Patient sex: F
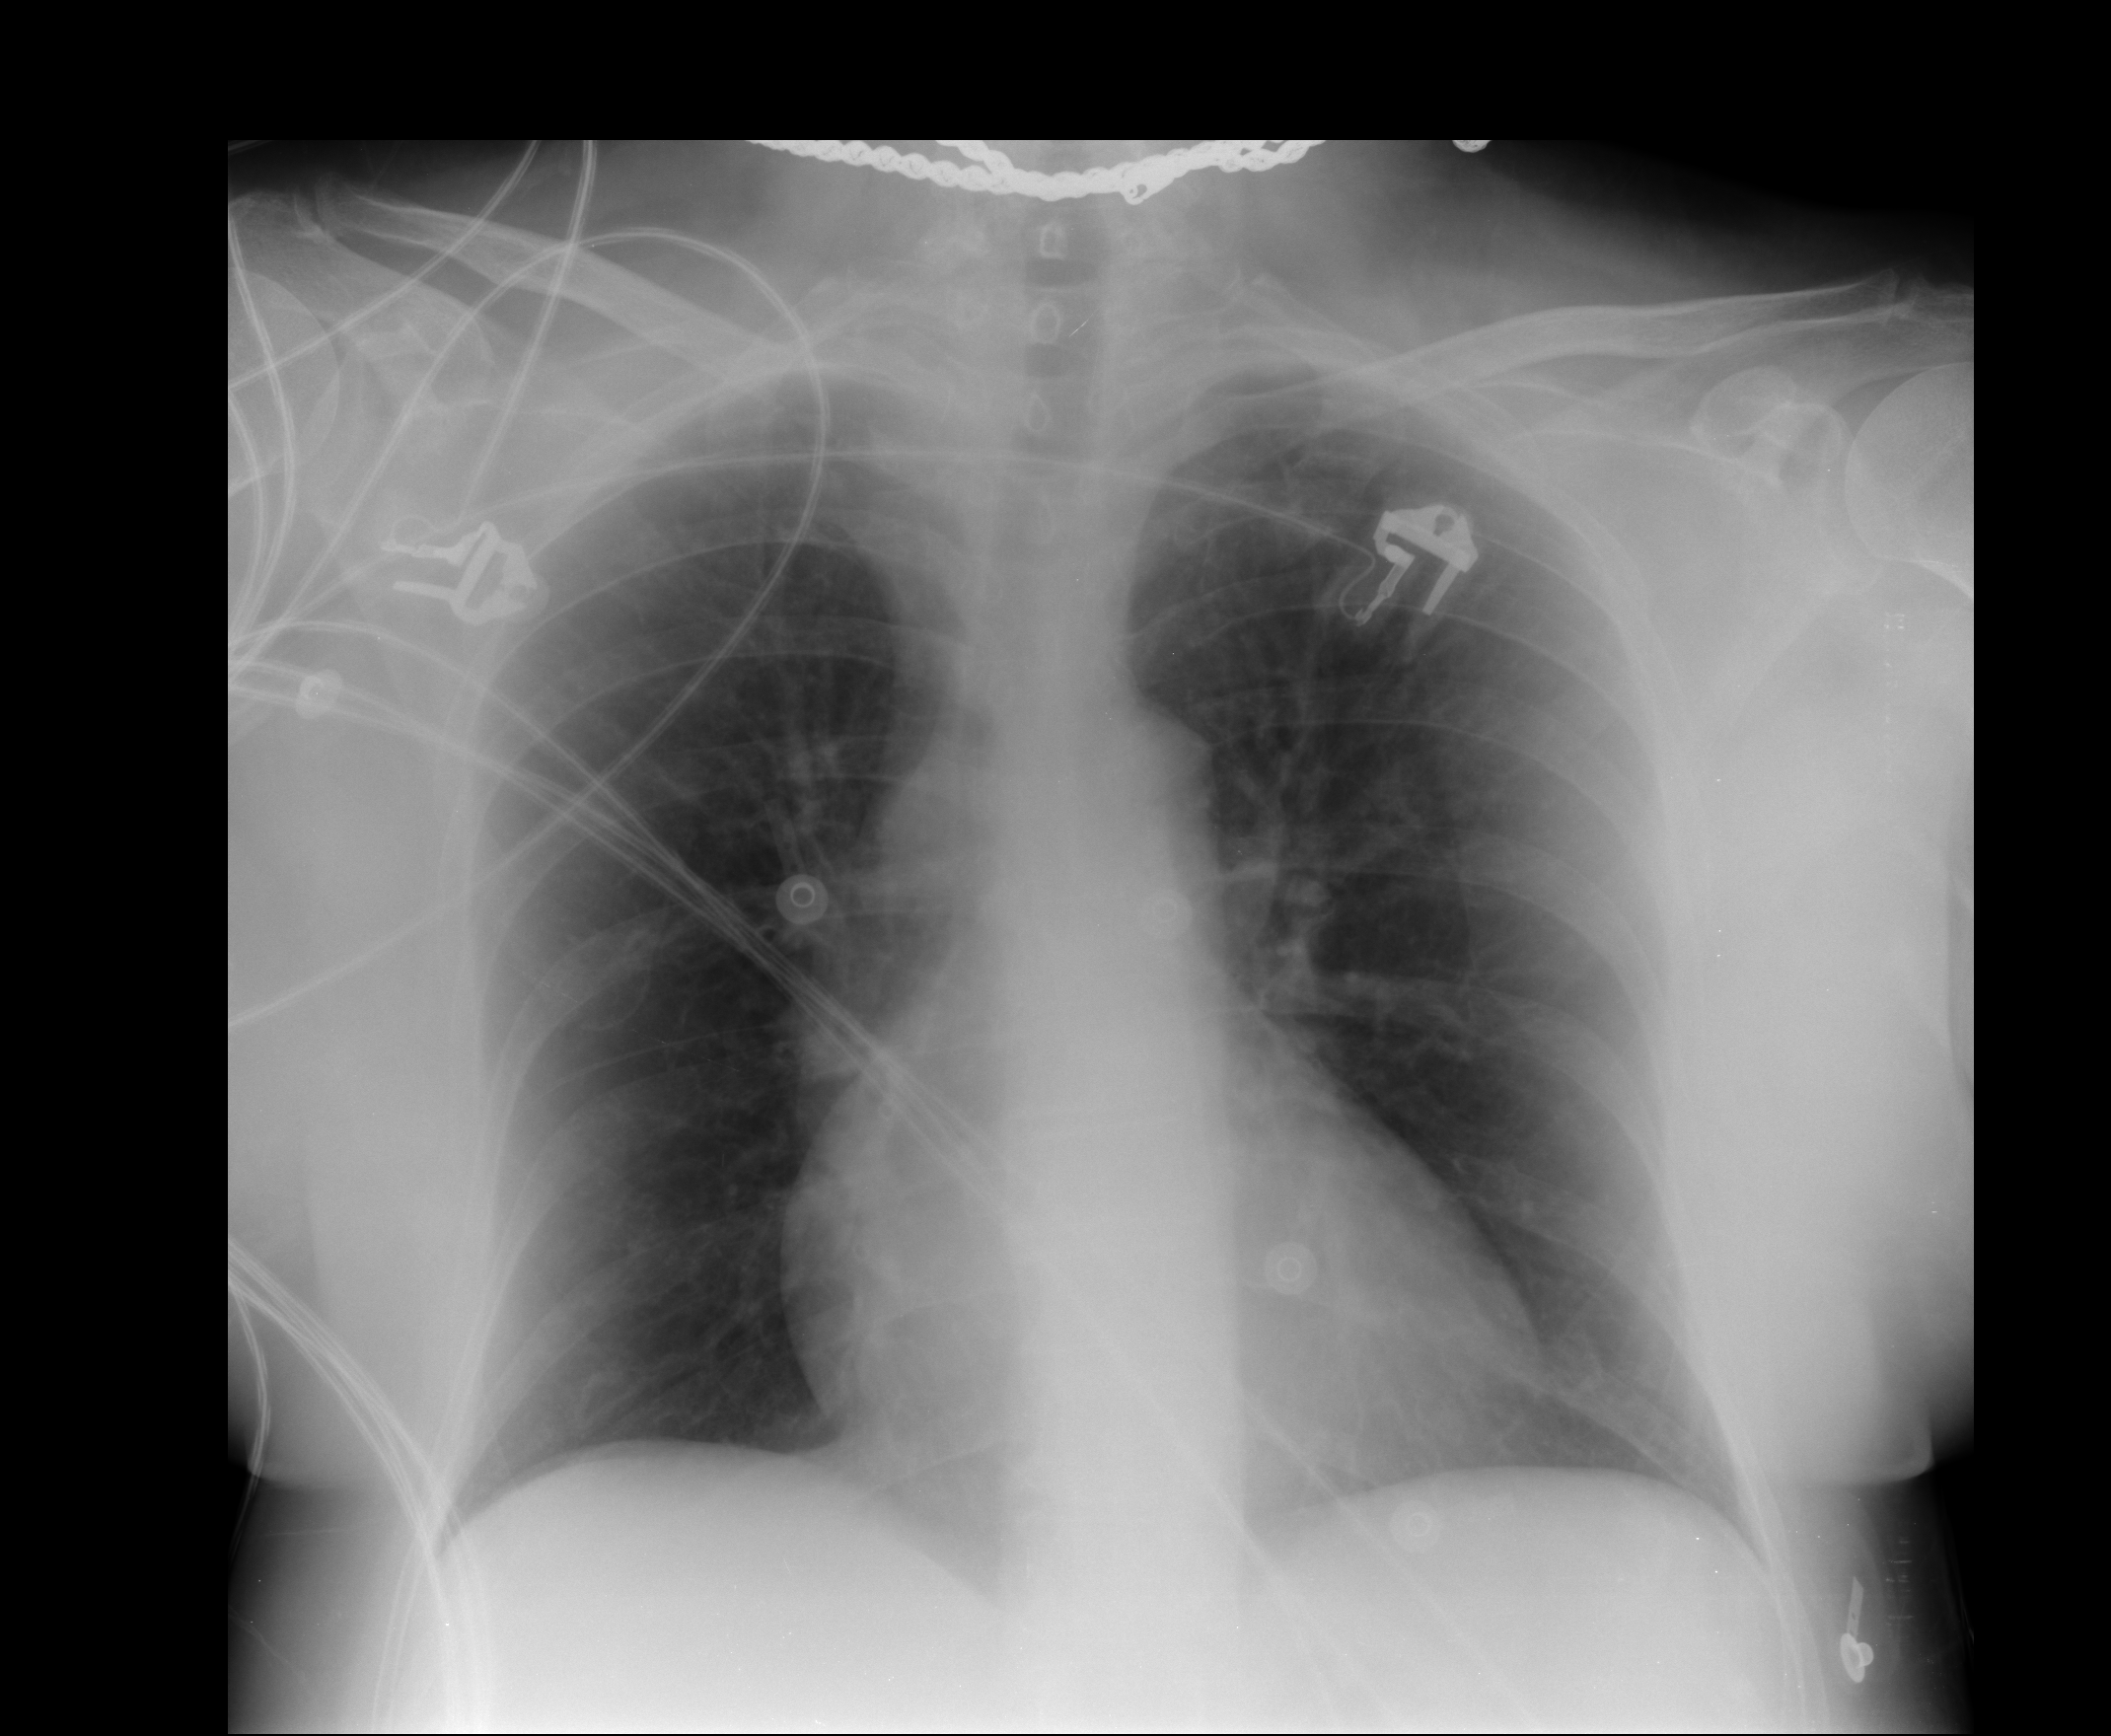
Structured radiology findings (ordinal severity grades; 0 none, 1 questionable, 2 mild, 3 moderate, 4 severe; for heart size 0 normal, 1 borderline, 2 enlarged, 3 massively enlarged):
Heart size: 1
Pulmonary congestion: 2
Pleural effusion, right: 0
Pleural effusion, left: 0
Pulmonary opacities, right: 0
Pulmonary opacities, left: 0
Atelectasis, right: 0
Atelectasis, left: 0